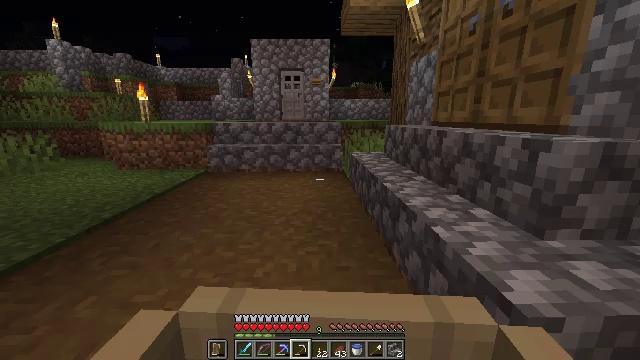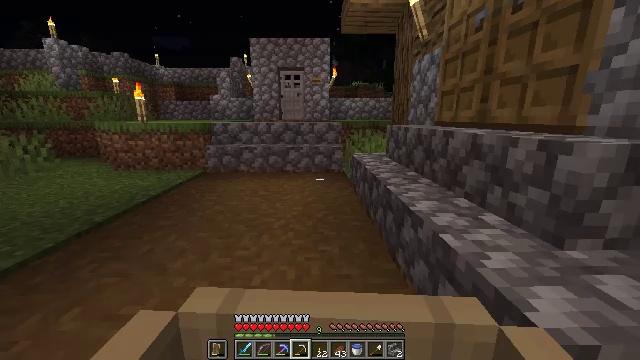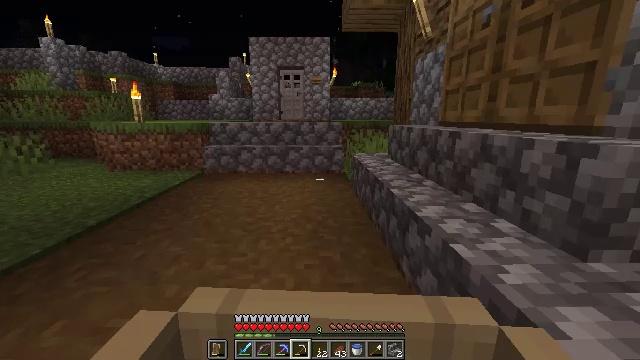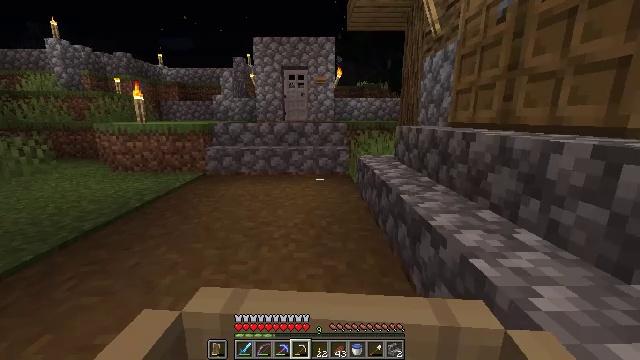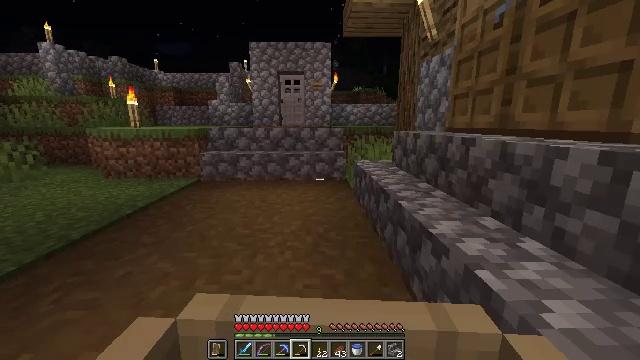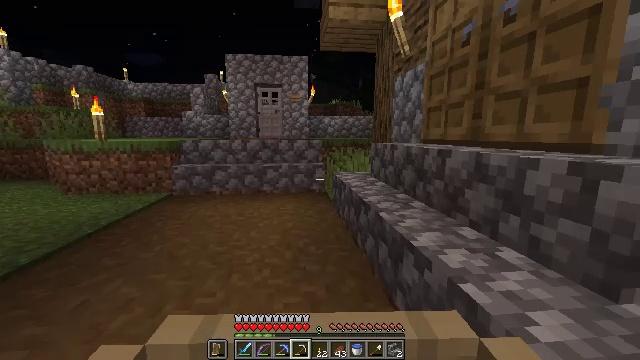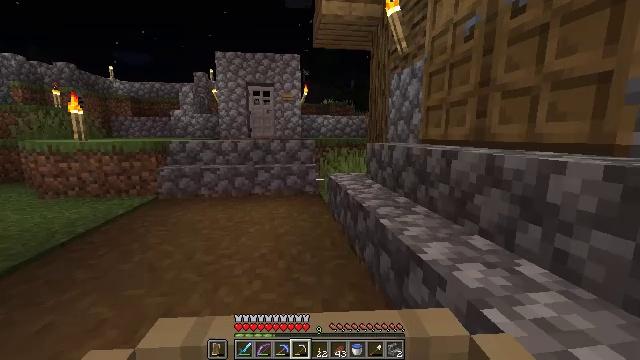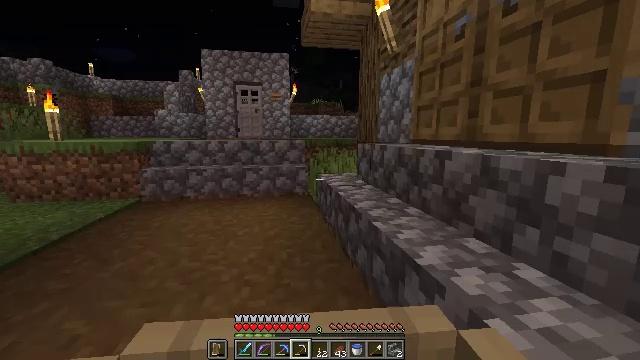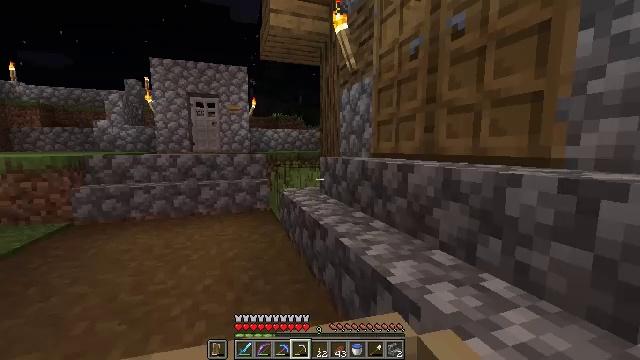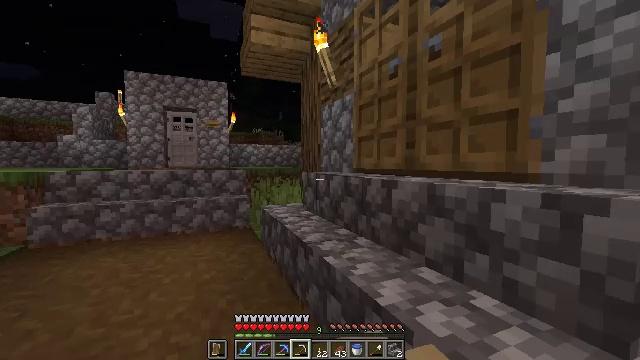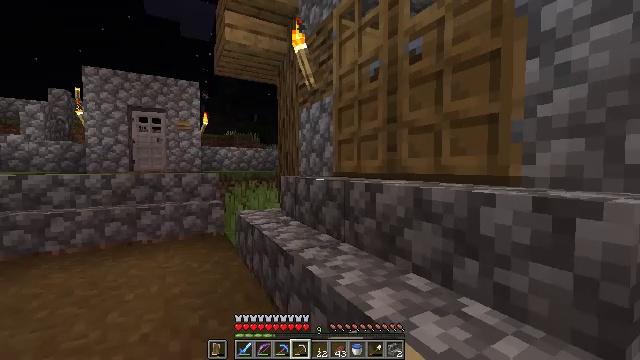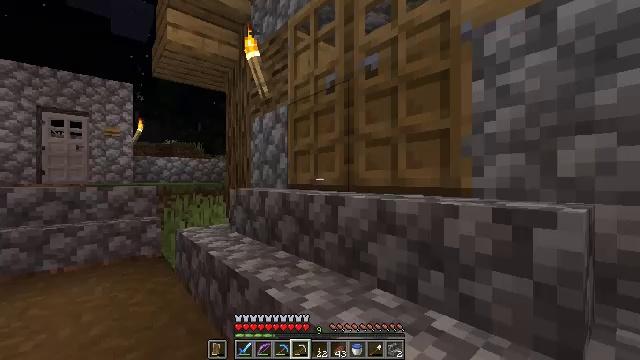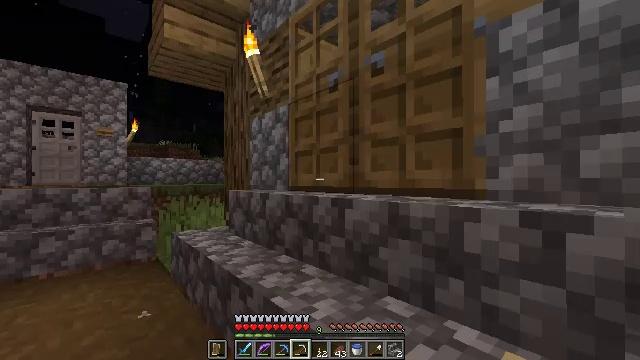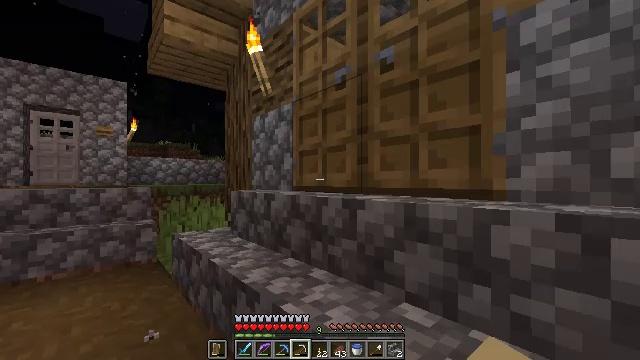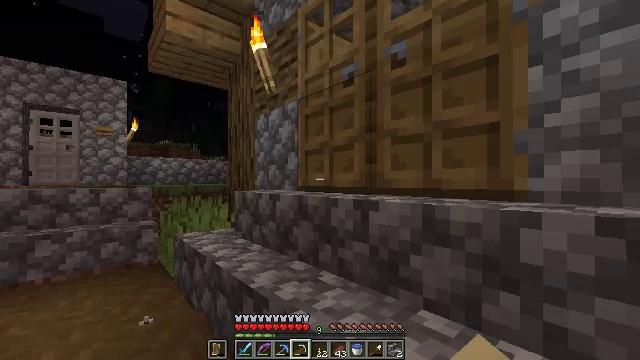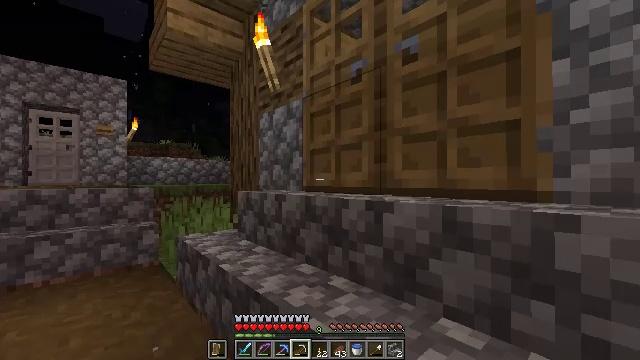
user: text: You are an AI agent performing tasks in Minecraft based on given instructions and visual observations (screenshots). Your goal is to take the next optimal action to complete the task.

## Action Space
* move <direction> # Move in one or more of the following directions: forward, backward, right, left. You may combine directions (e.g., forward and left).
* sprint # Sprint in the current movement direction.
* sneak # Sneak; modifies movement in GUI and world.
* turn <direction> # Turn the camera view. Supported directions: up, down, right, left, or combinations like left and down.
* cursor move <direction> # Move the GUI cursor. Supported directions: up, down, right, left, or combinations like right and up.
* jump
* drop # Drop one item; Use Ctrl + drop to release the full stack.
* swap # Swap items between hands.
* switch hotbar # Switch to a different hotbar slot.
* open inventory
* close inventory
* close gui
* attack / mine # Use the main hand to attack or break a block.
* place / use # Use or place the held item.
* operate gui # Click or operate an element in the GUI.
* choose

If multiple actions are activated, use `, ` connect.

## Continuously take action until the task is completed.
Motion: motion action
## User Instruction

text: Mine the oak pressure plate.
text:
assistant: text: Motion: move forward
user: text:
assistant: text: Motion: move forward
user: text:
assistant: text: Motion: move forward
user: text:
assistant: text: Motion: move forward, turn up
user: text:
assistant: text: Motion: move forward, turn right and up
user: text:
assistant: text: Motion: move forward, turn right
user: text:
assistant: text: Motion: move forward, turn right
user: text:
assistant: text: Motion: move forward, turn right and up
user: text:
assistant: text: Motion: move forward, turn right and up
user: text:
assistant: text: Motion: move forward, turn right
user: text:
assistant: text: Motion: move forward, turn right and up
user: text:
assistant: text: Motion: move forward
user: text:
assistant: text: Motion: move forward
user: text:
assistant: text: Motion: no_op
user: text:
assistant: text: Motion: no_op
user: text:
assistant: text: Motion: no_op
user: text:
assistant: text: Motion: no_op
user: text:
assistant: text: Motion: turn right and down
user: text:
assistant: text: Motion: turn right and down
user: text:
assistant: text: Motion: turn right
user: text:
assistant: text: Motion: sneak
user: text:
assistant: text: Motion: sneak
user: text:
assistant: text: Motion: no_op
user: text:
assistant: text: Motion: no_op
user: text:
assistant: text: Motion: move forward
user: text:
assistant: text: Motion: move forward, turn up
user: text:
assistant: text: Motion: move forward, turn right and up
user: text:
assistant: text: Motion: move forward, turn right and up
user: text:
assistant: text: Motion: move forward, turn right and up, jump
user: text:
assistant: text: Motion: move forward, turn right and up, jump